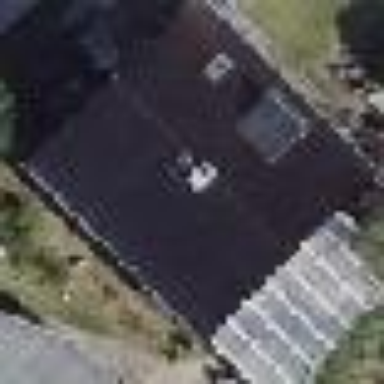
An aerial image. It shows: Detached building with gabled roof.